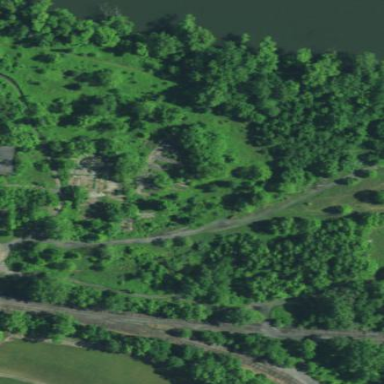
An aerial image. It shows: View of historic ruins.